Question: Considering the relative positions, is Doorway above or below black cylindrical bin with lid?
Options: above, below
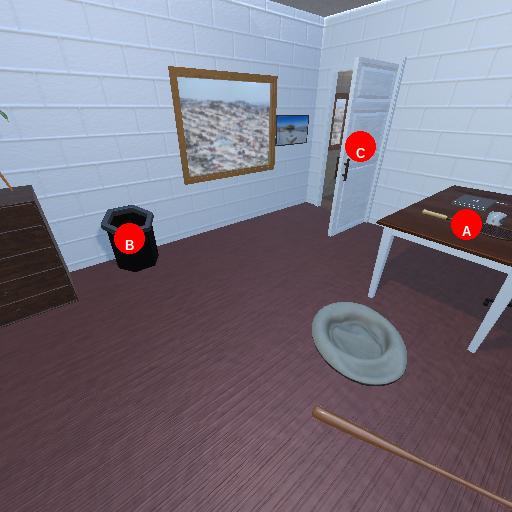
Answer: above